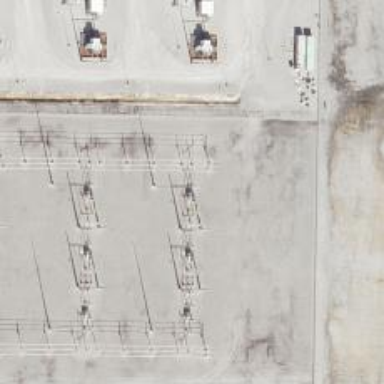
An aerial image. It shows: Switch used for power control.